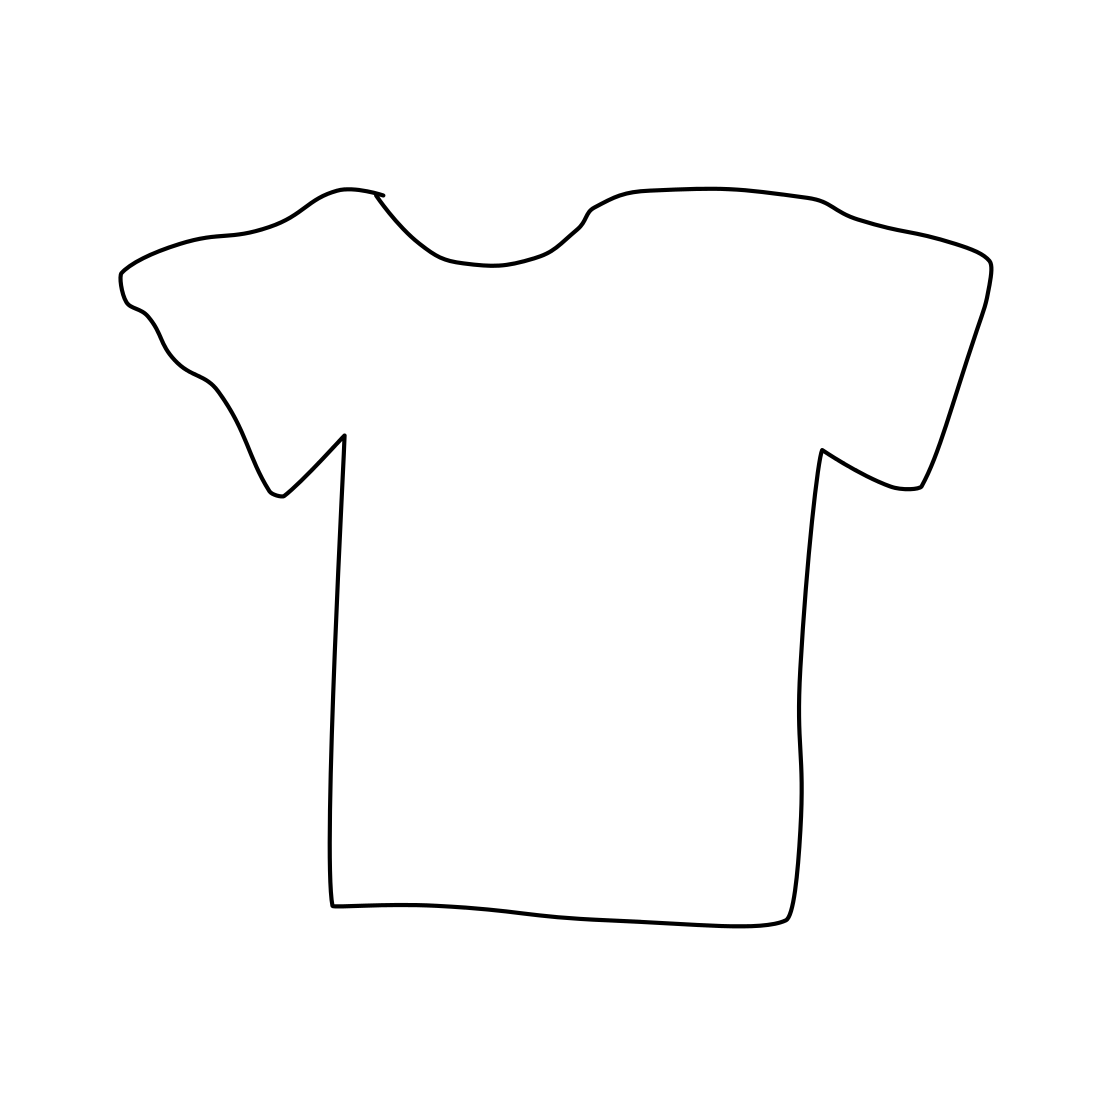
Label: t-shirt